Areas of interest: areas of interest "School"
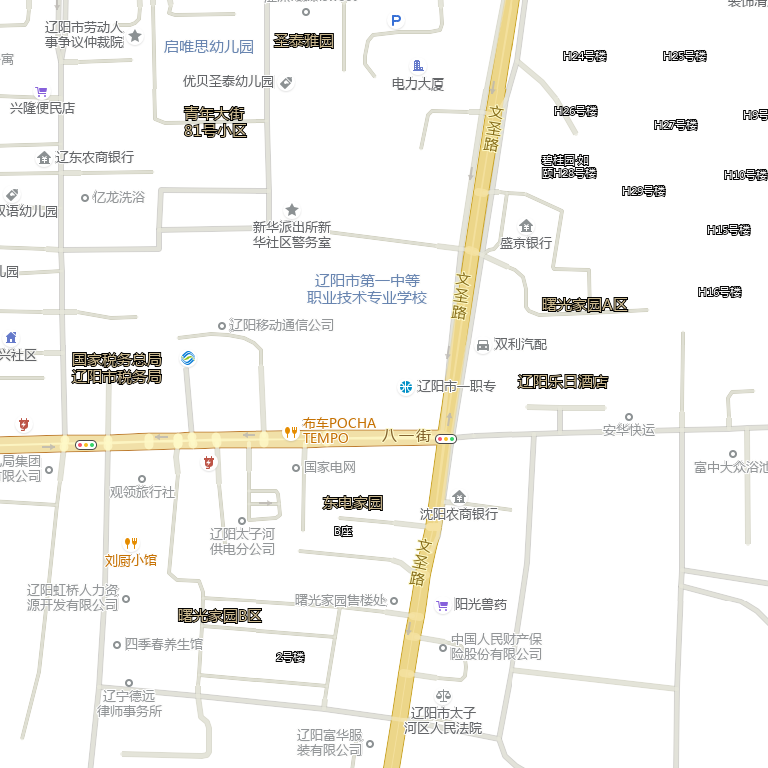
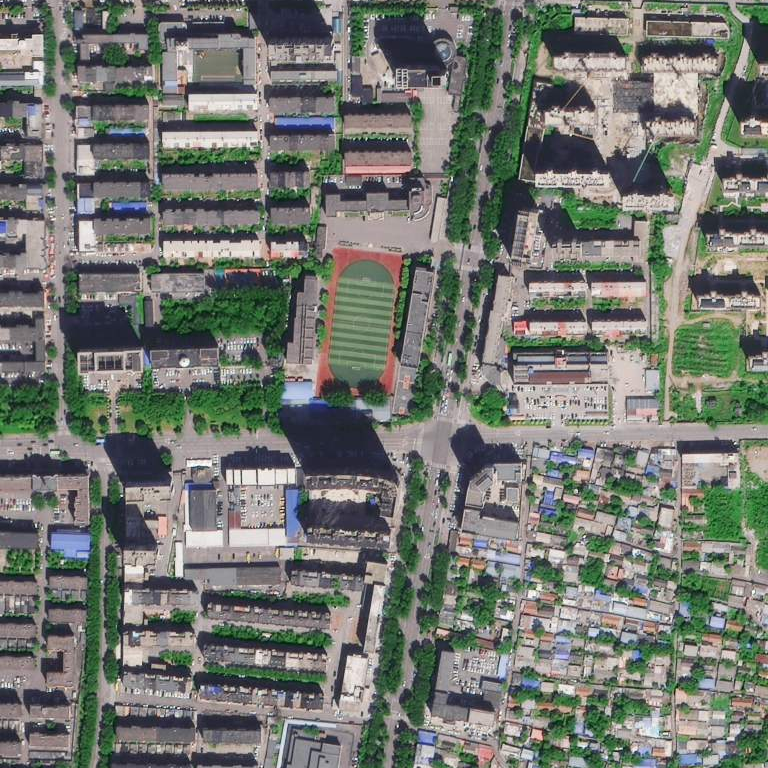